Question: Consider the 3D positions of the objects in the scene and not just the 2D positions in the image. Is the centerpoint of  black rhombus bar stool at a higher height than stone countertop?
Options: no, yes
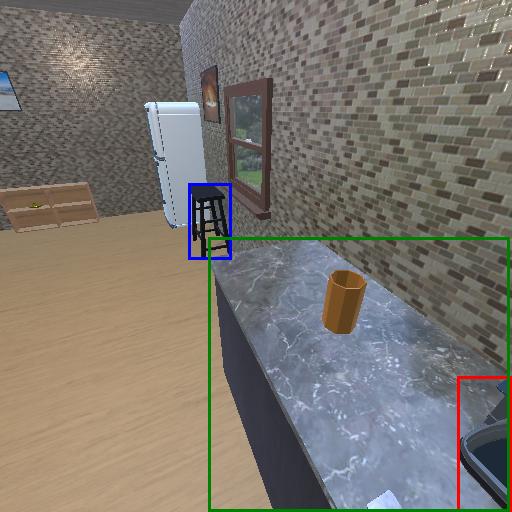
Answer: no